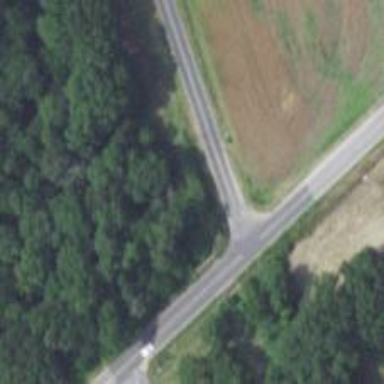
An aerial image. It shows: Road with stop sign.